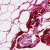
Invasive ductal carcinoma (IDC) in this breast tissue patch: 0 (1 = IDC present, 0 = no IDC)